Question: Count the number of objects in the diagram.
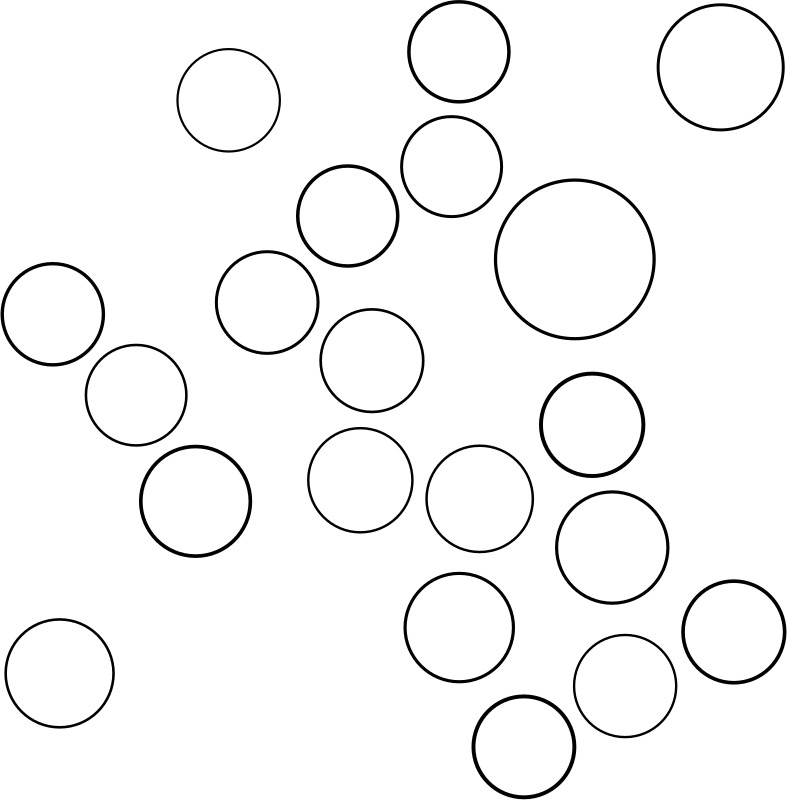
Answer: 20